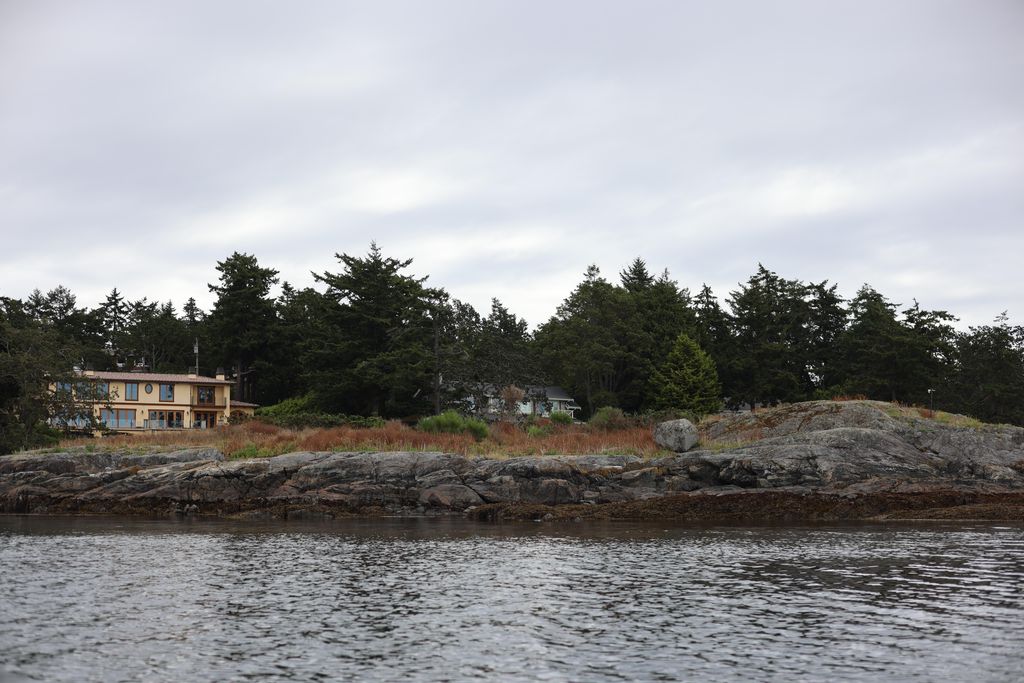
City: victoria